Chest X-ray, PA view. Patient: 31 years old, sex M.
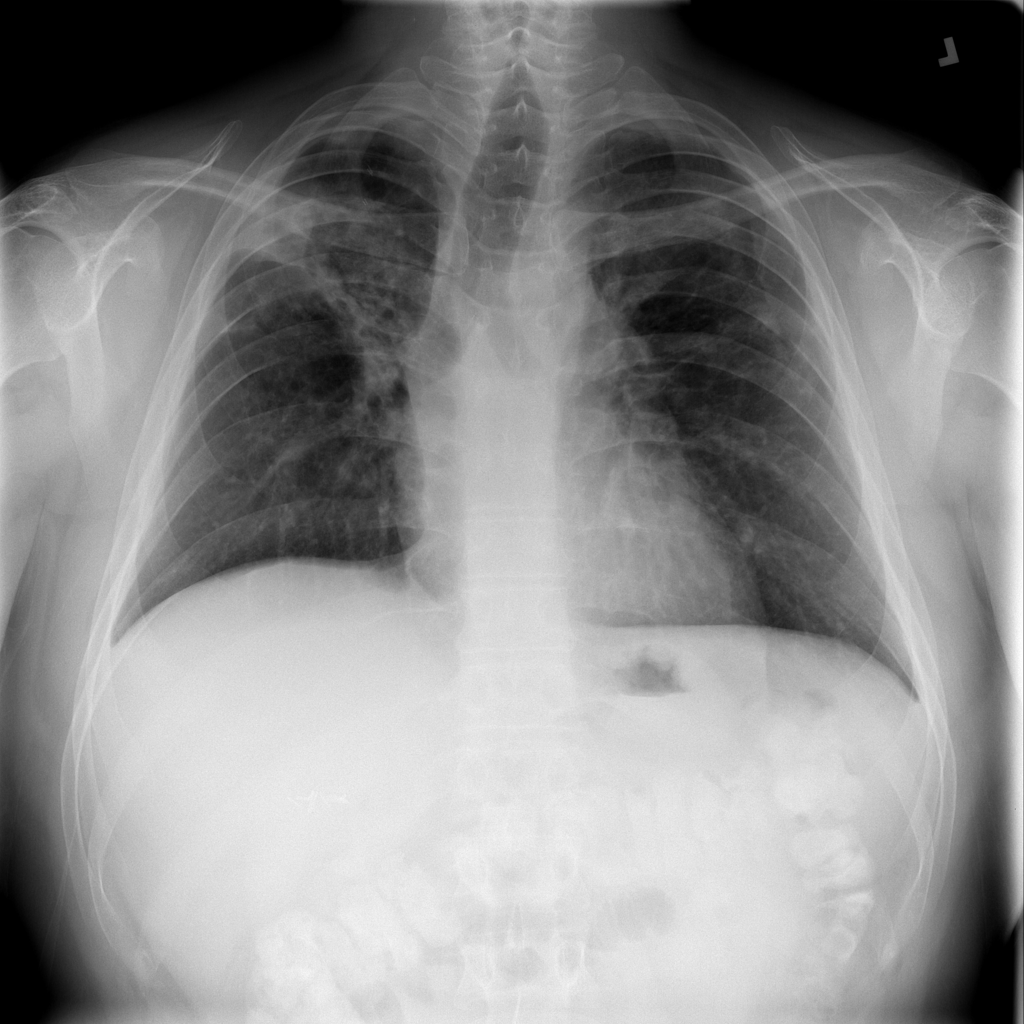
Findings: Consolidation, Nodule